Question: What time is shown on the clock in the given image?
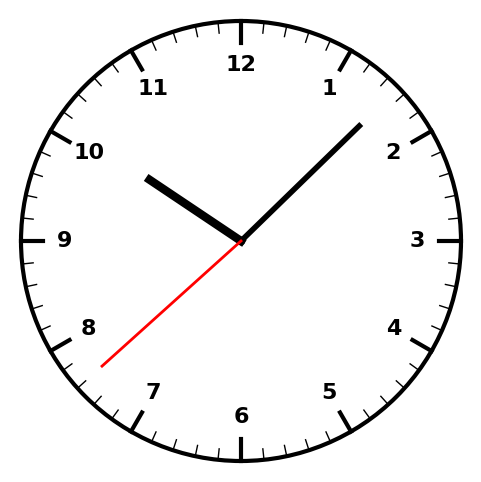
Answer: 10:07:38